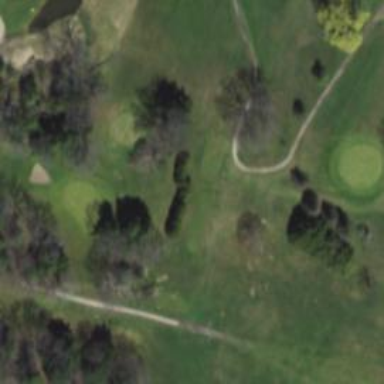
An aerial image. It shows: Golf tee.